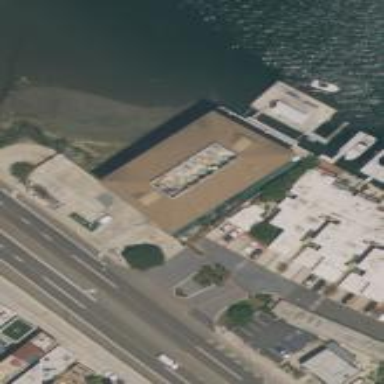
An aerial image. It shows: Commercial building.